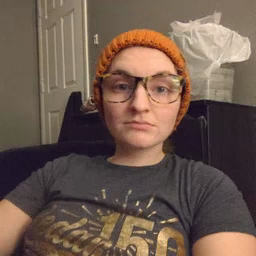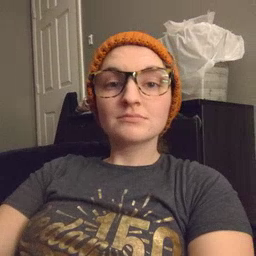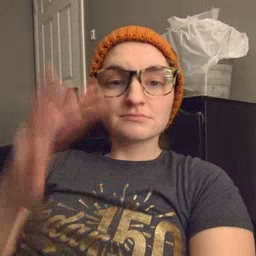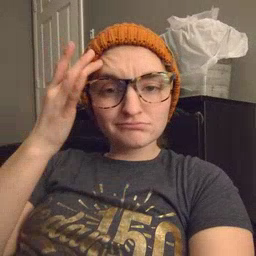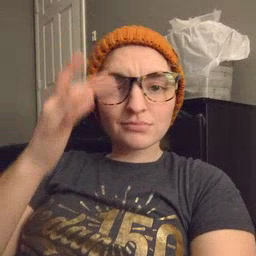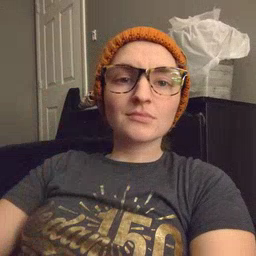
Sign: sick